Interaction volume radius: 5 \u00c5
Interaction volume height: 15 \u00c5
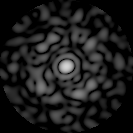
Disorder parameter: 0.8068